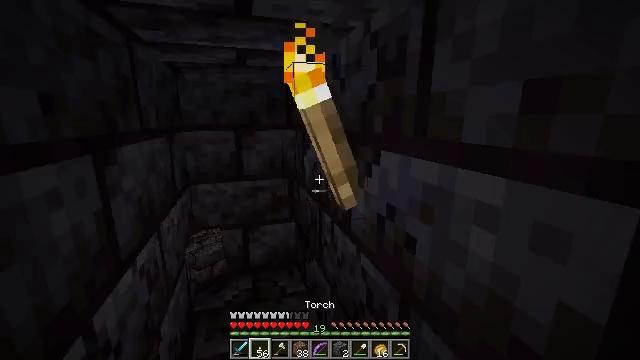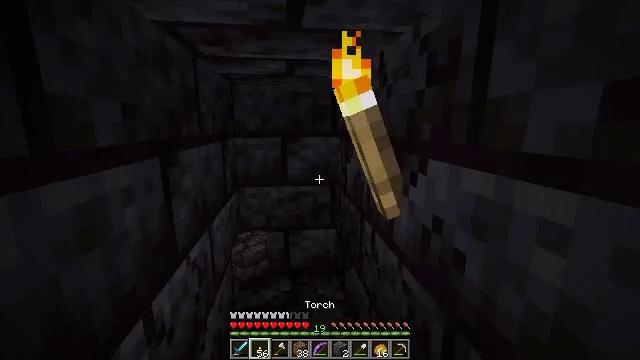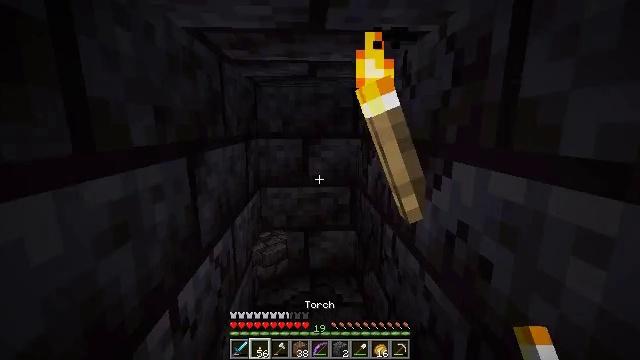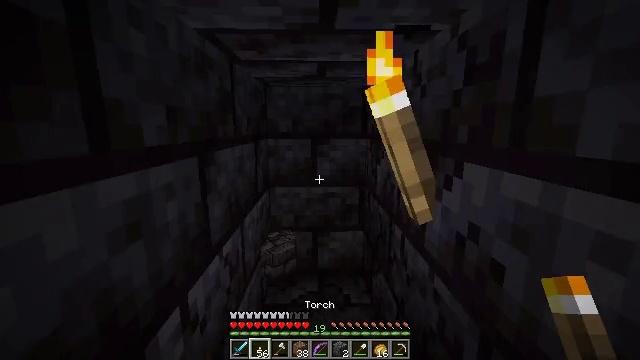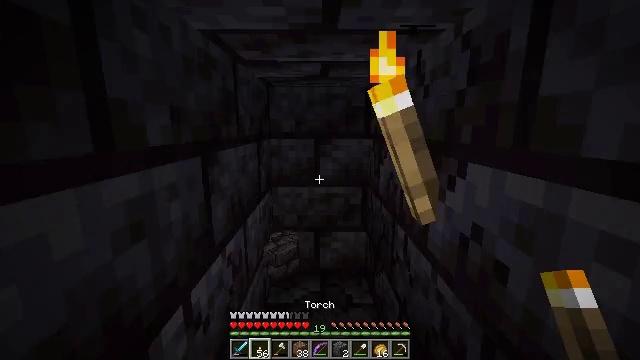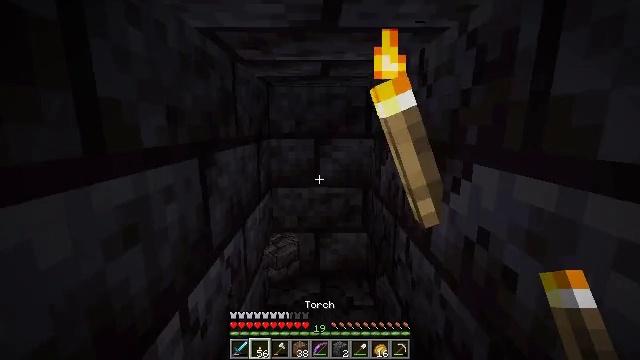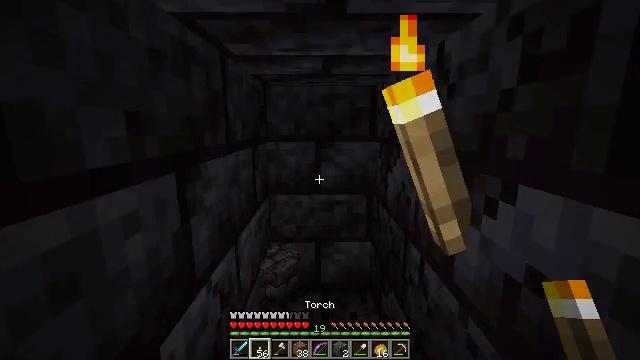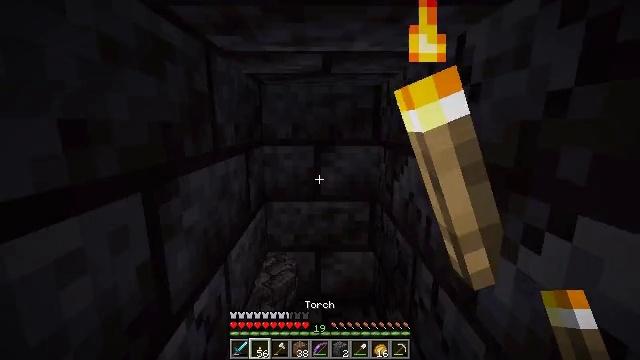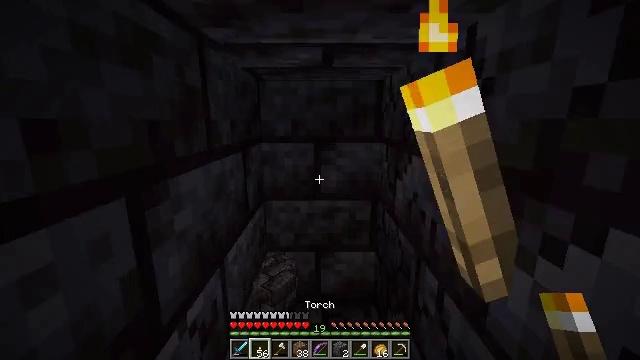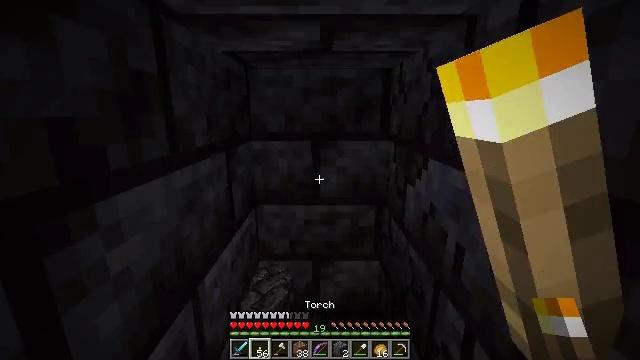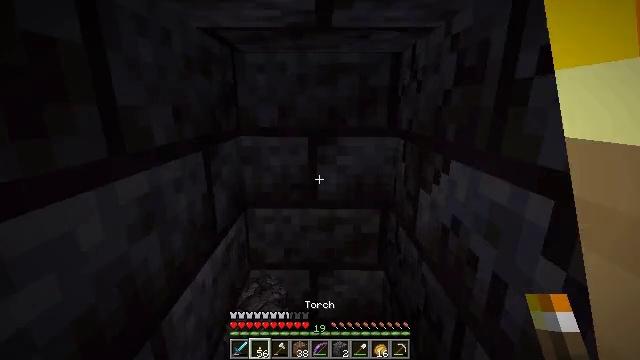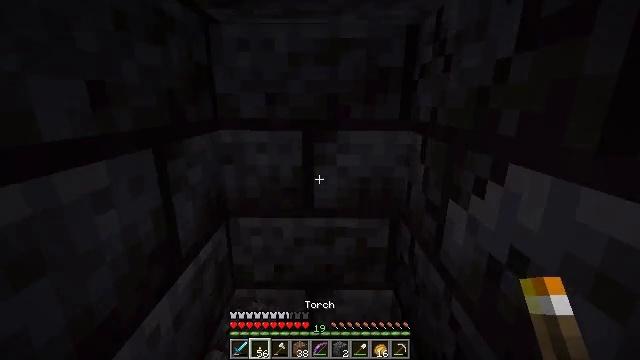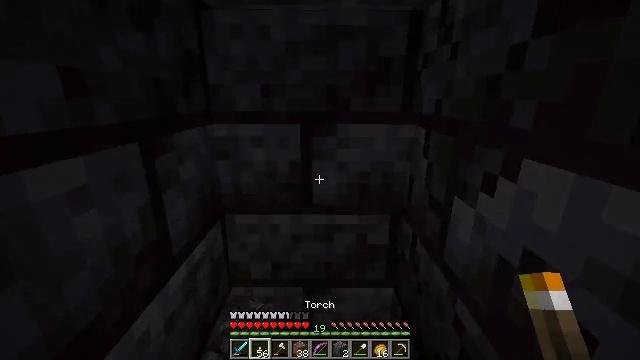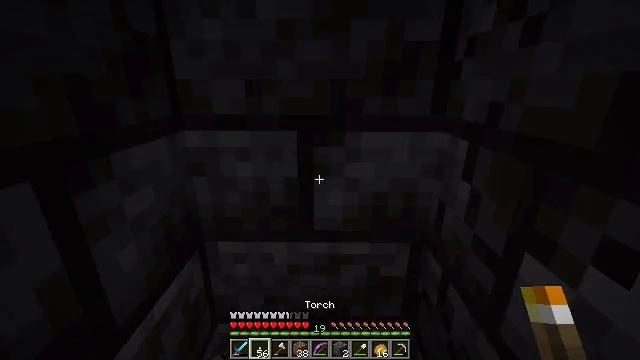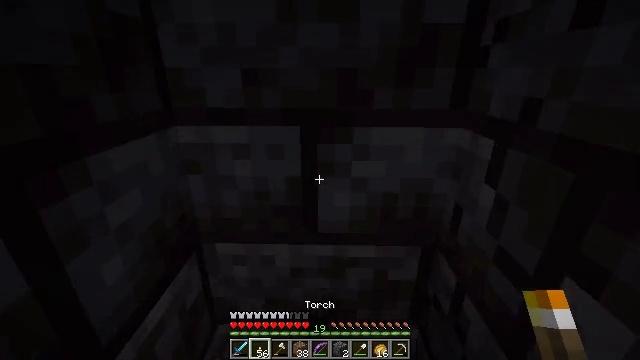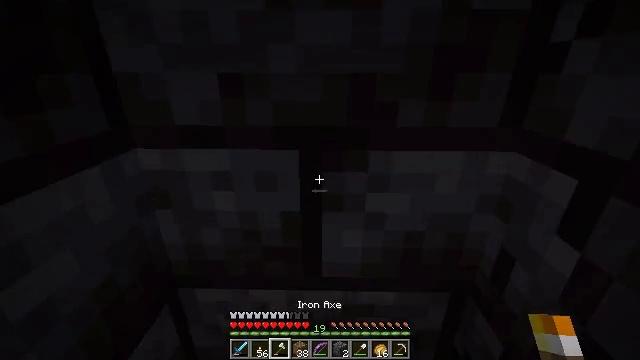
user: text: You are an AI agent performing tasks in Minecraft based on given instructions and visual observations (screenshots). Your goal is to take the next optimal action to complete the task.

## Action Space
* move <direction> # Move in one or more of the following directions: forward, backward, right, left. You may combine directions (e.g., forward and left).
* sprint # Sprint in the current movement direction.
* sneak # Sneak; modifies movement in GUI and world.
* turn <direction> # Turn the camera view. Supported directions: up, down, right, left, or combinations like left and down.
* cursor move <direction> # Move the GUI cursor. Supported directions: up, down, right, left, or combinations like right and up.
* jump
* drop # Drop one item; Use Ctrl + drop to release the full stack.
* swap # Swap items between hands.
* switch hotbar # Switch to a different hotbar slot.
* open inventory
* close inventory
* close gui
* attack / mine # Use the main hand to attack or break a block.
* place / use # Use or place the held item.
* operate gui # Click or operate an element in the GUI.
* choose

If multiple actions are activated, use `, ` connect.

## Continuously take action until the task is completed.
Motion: motion action
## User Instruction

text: Harvest some polished blackstone bricks.
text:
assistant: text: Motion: turn left and up
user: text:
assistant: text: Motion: turn left
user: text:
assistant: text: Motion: turn left
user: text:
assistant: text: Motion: no_op
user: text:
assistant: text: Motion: move forward
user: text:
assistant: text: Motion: move forward
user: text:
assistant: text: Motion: move forward
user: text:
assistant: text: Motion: move forward
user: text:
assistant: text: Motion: move forward, turn down
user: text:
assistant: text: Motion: move forward, turn down
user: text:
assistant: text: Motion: move forward, turn down
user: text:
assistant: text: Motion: move forward, turn down
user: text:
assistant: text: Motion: move forward, turn down
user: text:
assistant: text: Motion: move forward, turn down
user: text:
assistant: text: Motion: move forward
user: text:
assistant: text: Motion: no_op
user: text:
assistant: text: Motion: no_op
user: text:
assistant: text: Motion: no_op
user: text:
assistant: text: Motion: no_op
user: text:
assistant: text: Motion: no_op
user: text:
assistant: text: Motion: no_op
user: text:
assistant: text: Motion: no_op
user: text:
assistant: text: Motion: no_op
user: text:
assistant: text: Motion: no_op
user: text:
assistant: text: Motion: no_op
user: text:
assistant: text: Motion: no_op
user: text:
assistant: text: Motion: no_op
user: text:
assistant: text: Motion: no_op
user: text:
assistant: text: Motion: no_op
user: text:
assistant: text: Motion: no_op